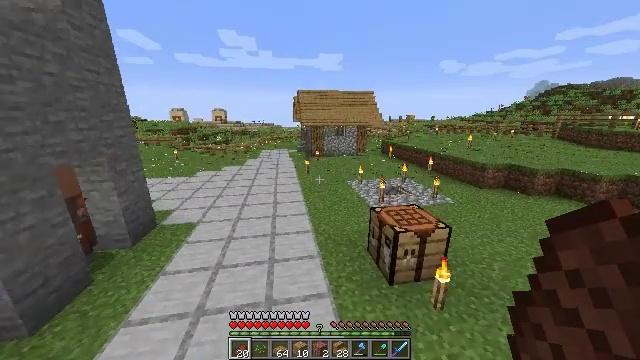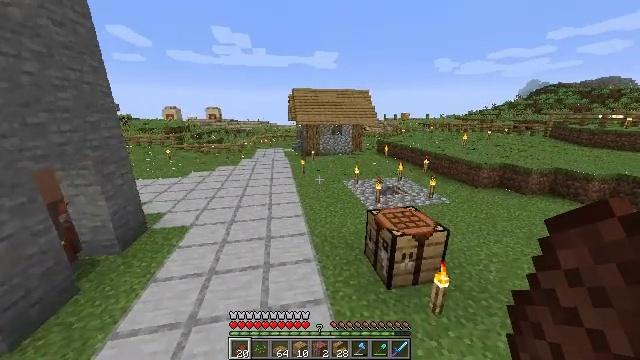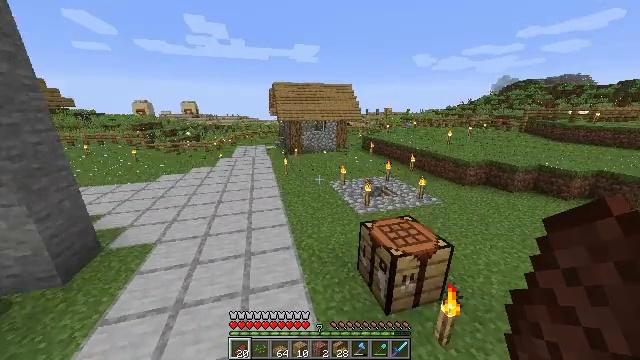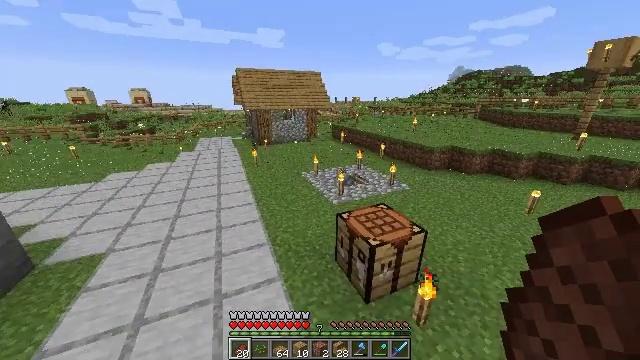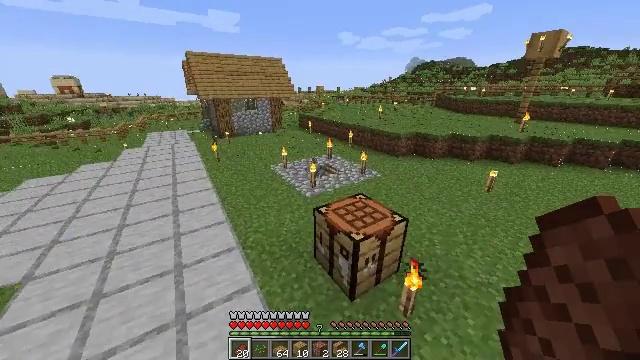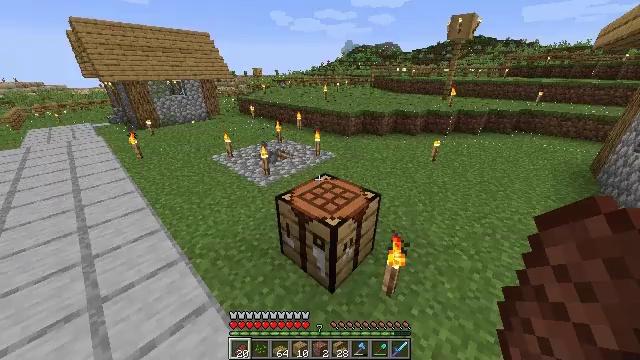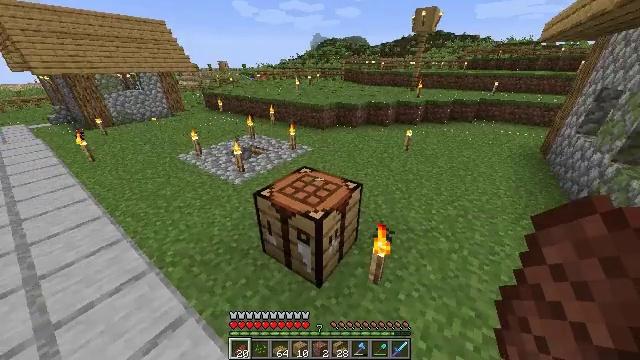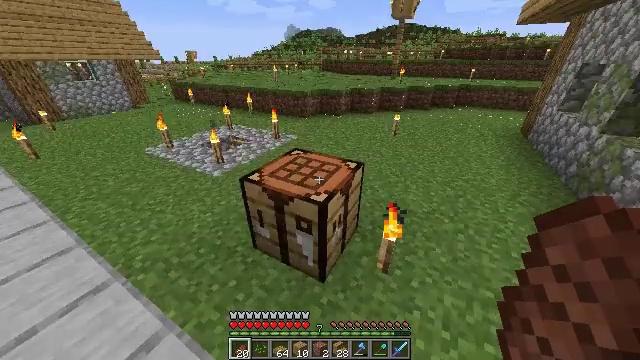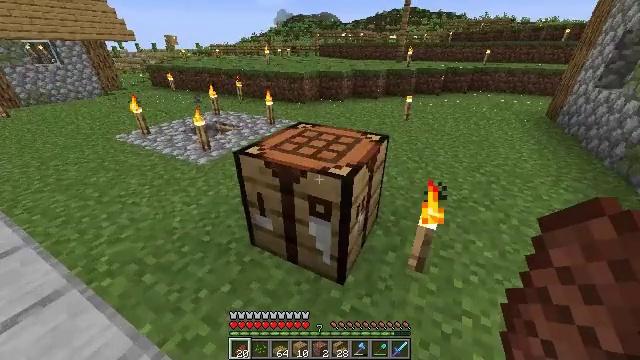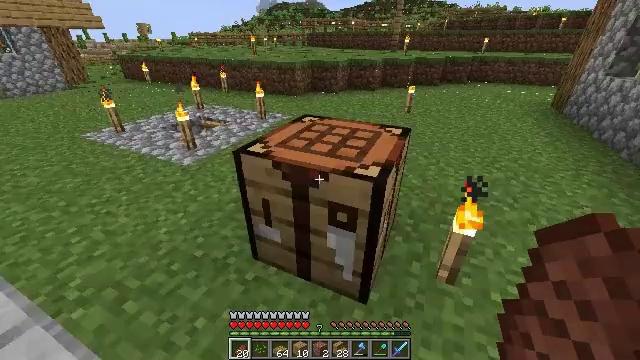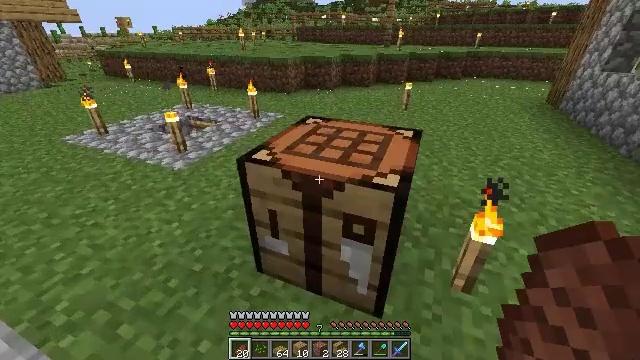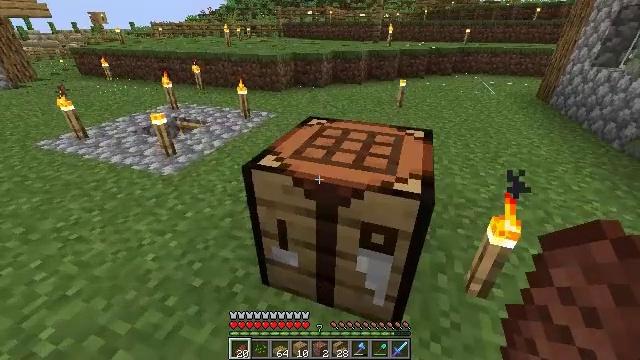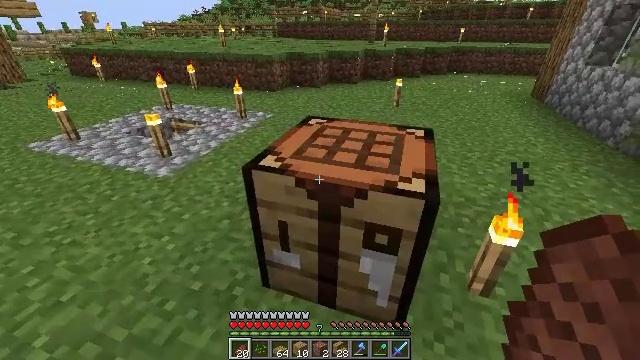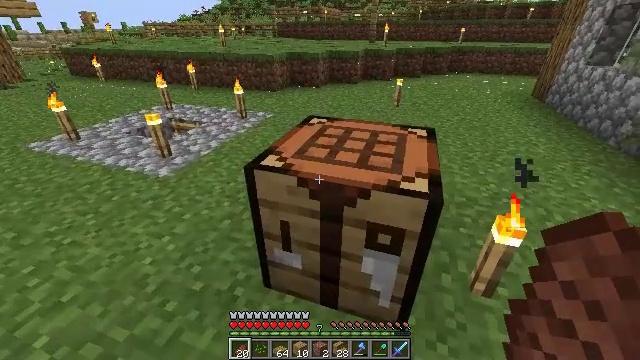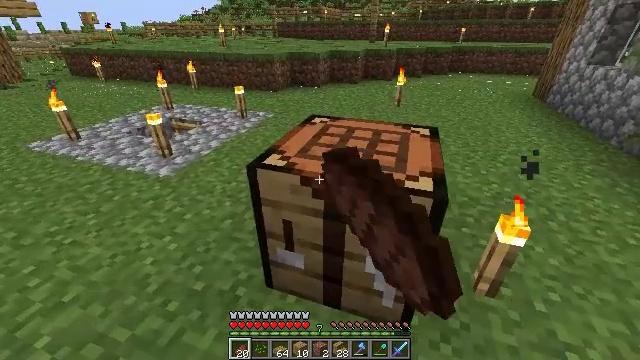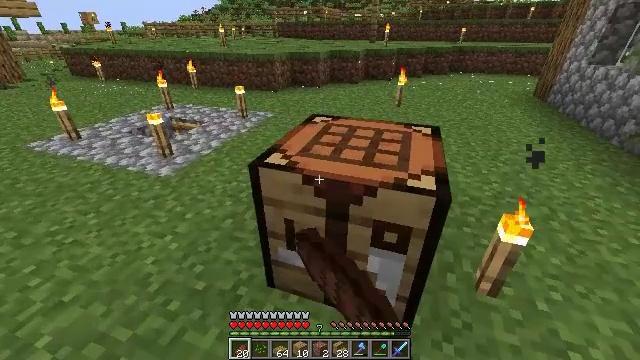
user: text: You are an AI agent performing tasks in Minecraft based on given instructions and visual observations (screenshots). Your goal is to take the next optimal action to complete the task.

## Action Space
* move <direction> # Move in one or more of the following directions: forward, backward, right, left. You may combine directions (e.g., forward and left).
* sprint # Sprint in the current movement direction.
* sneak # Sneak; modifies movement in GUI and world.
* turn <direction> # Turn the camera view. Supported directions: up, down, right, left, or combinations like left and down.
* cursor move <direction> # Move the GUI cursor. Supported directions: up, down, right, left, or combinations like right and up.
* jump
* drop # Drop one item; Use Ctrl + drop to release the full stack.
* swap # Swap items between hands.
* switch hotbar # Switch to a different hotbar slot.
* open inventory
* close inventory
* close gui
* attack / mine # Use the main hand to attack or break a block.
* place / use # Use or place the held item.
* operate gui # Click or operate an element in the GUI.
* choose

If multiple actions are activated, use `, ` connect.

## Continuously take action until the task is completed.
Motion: motion action
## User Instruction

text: Make bricks by smelting clay in a furnace.
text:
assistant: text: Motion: move forward, turn right, jump
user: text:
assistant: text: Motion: move forward, turn right and down
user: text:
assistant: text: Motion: move forward, turn right and down
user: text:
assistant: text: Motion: move forward, turn right and down
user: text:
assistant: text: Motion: move forward, turn right and down
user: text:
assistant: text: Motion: turn right and down
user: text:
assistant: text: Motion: turn right and down
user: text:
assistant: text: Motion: turn right
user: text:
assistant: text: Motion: turn right
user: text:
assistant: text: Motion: turn right
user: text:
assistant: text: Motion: turn right
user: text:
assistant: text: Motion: turn right
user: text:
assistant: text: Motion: use / place
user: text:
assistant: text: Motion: use / place
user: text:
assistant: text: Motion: use / place
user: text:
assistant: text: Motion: no_op
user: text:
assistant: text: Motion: no_op
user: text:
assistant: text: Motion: open gui
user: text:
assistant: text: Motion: no_op
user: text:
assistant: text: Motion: cursor move right
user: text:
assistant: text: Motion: cursor move right
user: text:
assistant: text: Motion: cursor move right
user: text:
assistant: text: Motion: no_op
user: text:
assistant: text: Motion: no_op
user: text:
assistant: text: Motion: no_op
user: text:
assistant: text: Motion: no_op
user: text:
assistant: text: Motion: no_op
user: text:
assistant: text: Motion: cursor move down
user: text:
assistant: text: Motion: cursor move down
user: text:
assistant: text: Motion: no_op